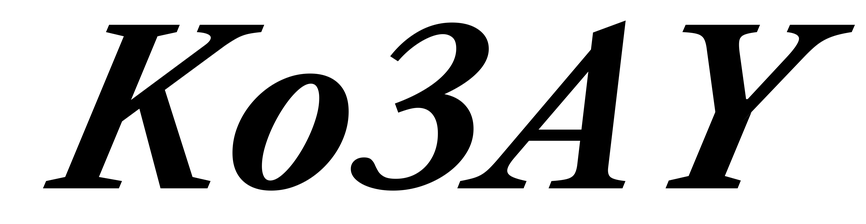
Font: LibreCaslonText-Italic_Bold_Italic